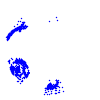
Particle: pion